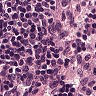
Metastatic tissue present: no